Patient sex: F
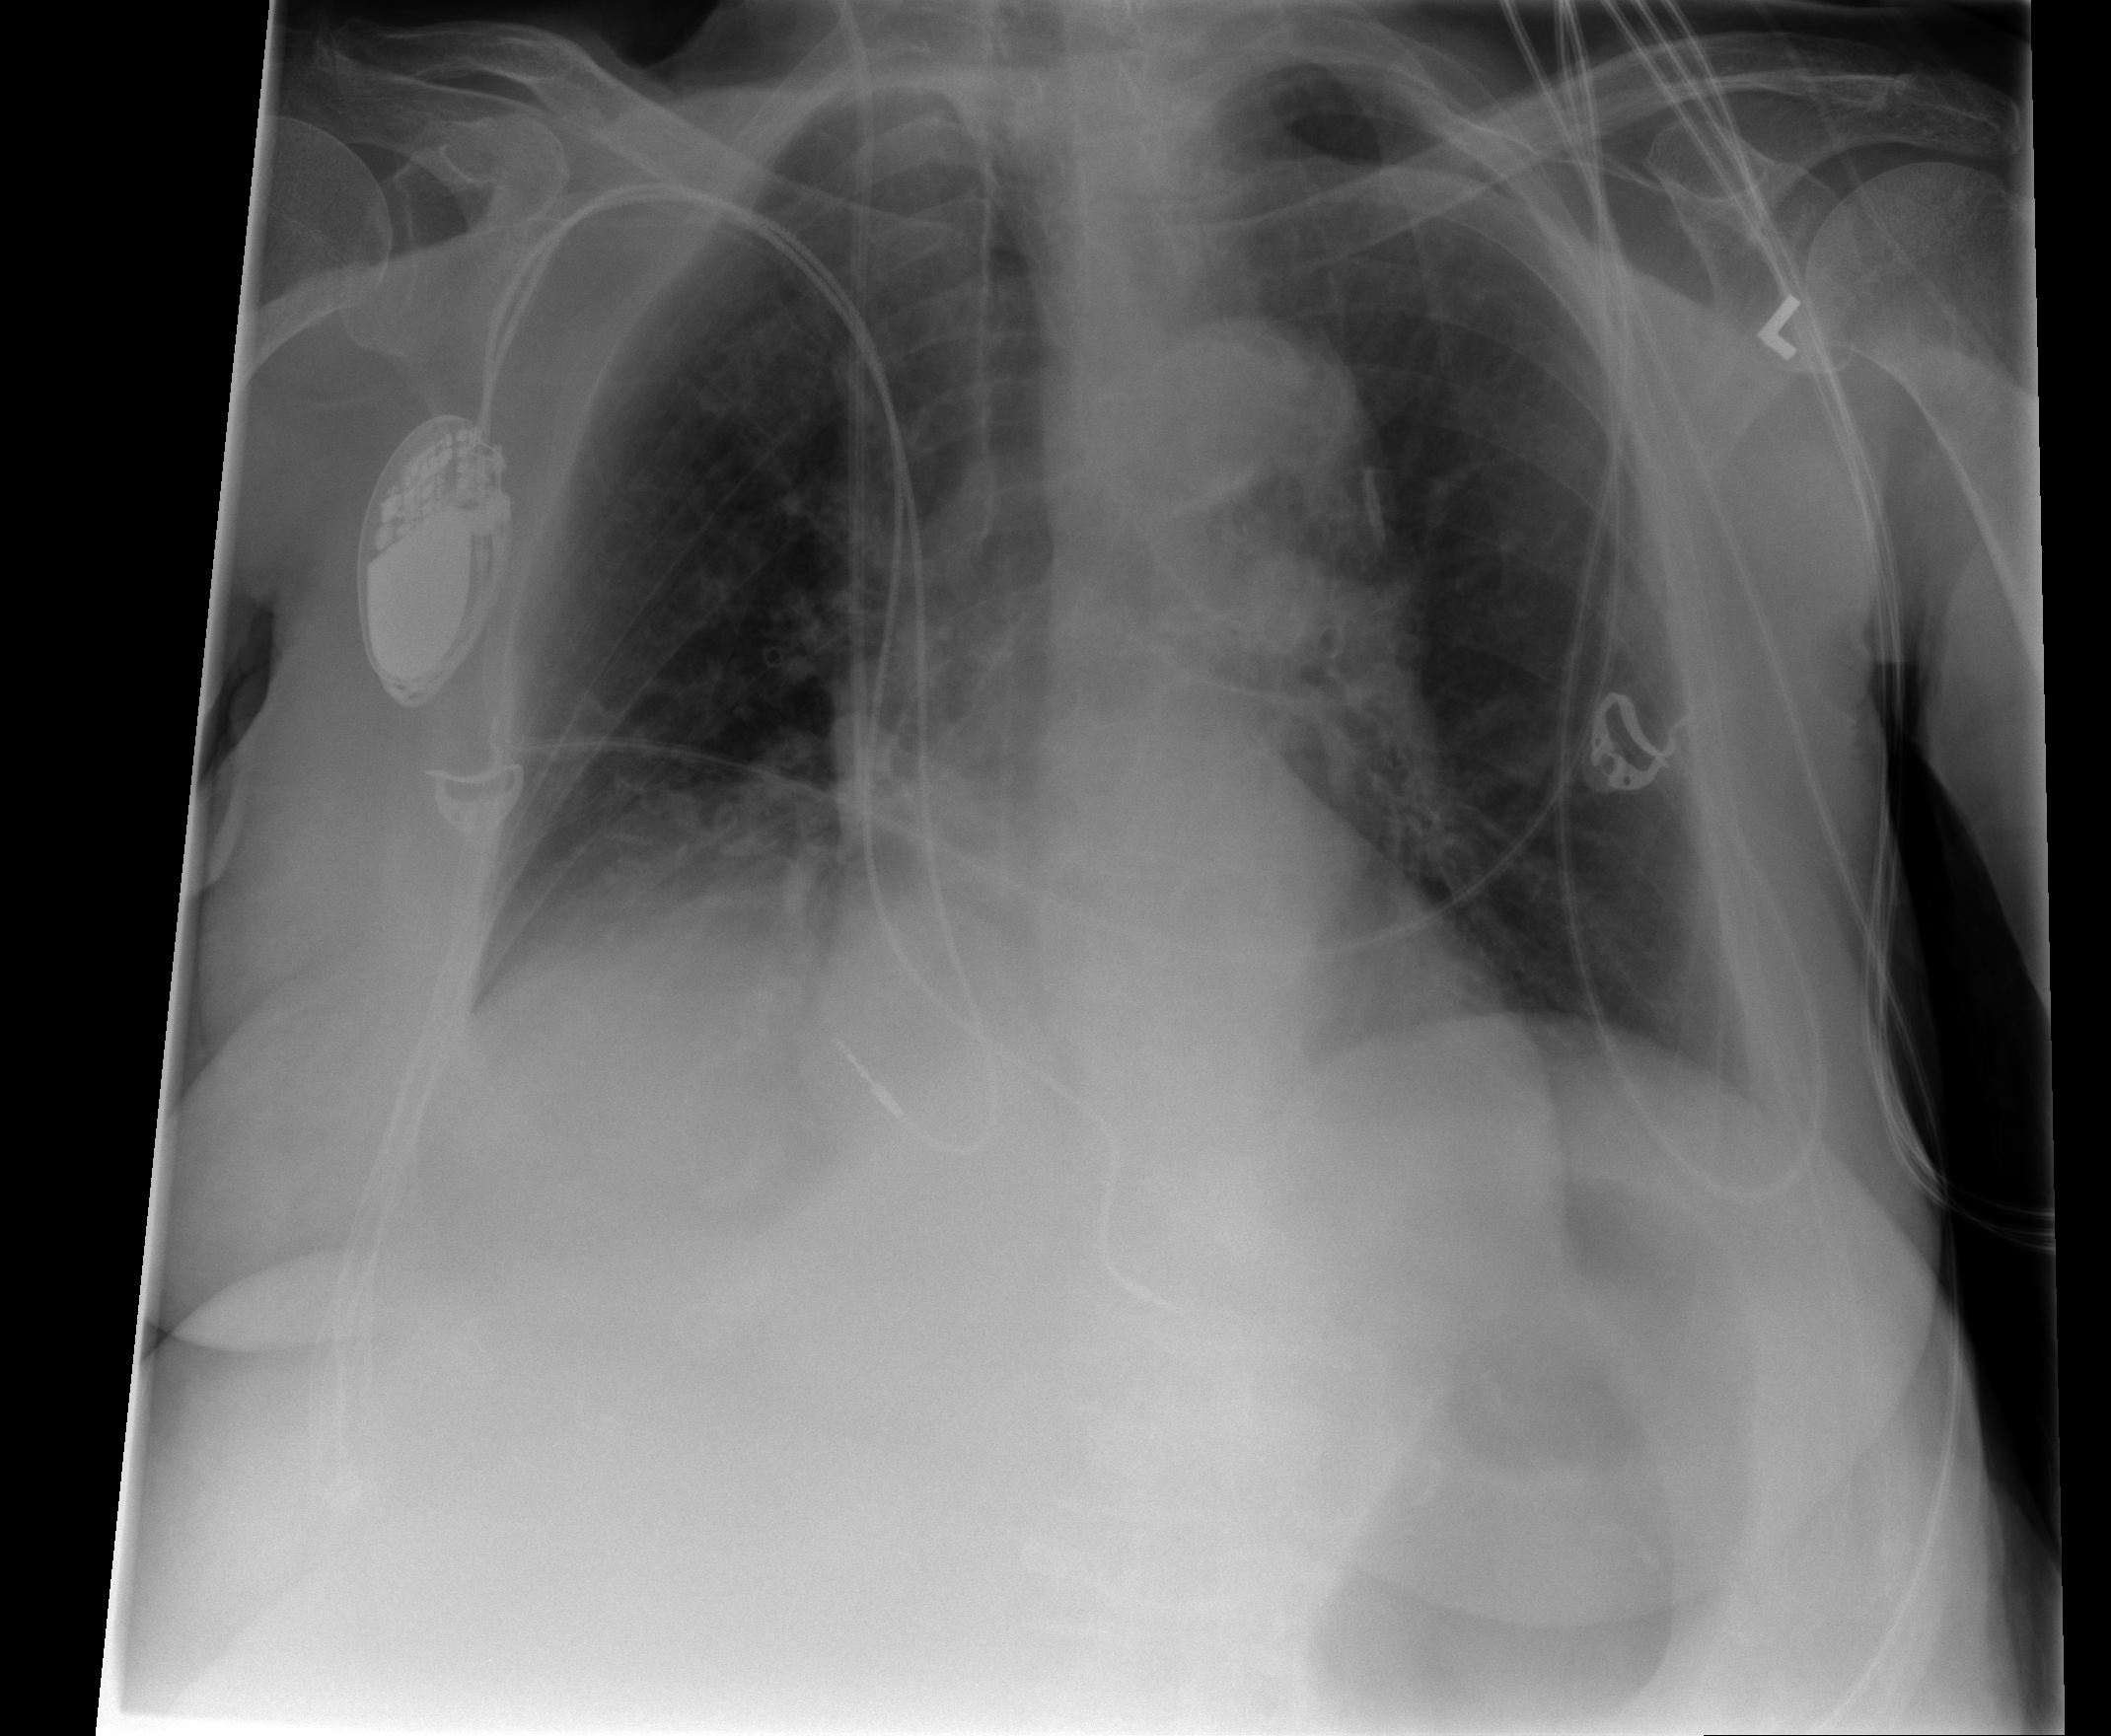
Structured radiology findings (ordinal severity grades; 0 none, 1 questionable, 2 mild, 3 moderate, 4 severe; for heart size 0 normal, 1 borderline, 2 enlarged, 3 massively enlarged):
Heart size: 0
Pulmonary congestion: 0
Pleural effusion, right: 2
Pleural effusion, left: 0
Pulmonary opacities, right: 2
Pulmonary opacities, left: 0
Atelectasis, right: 3
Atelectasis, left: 0